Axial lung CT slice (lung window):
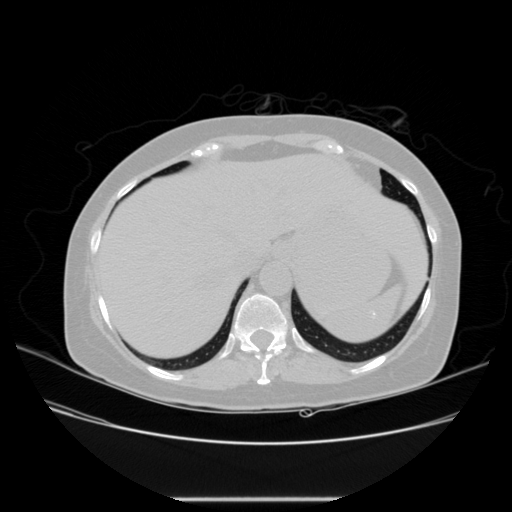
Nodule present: no